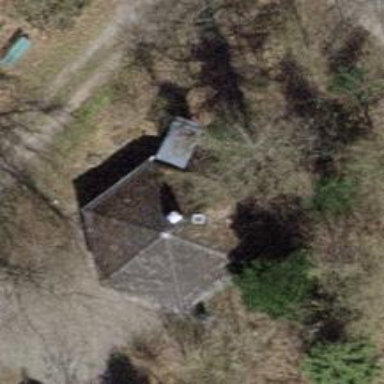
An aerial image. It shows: Wilderness hut located in building.